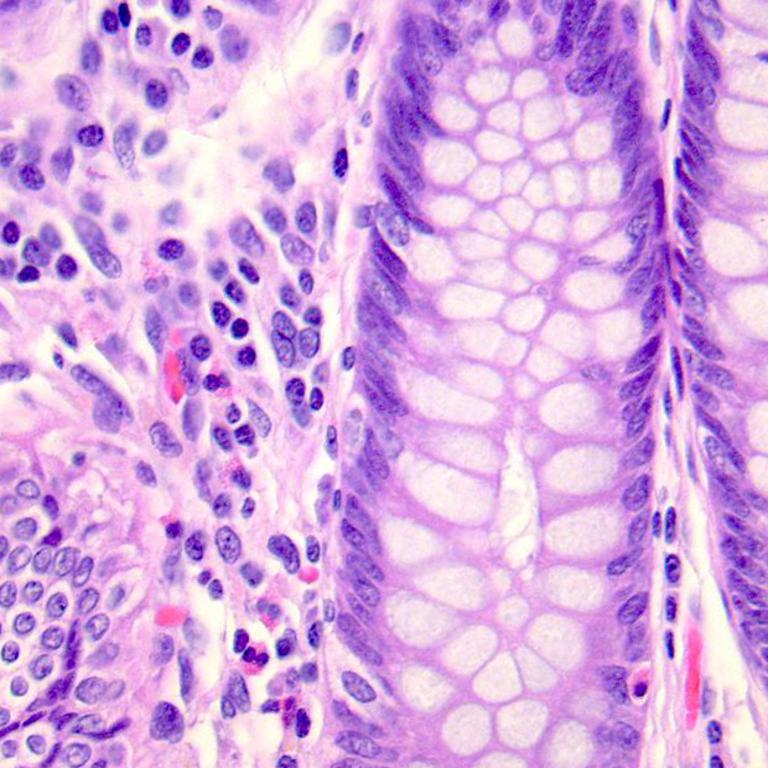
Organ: colon
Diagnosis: benign